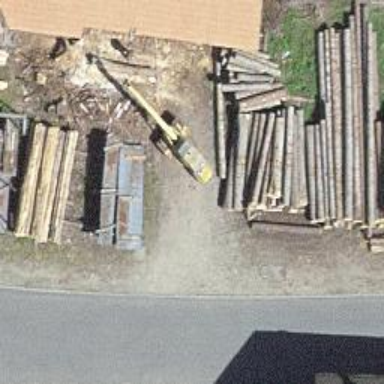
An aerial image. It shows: Sawmill craft.